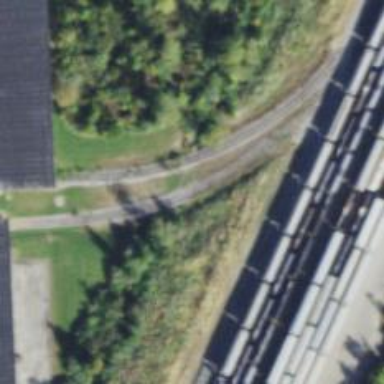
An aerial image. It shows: Railway spur service.